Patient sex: M
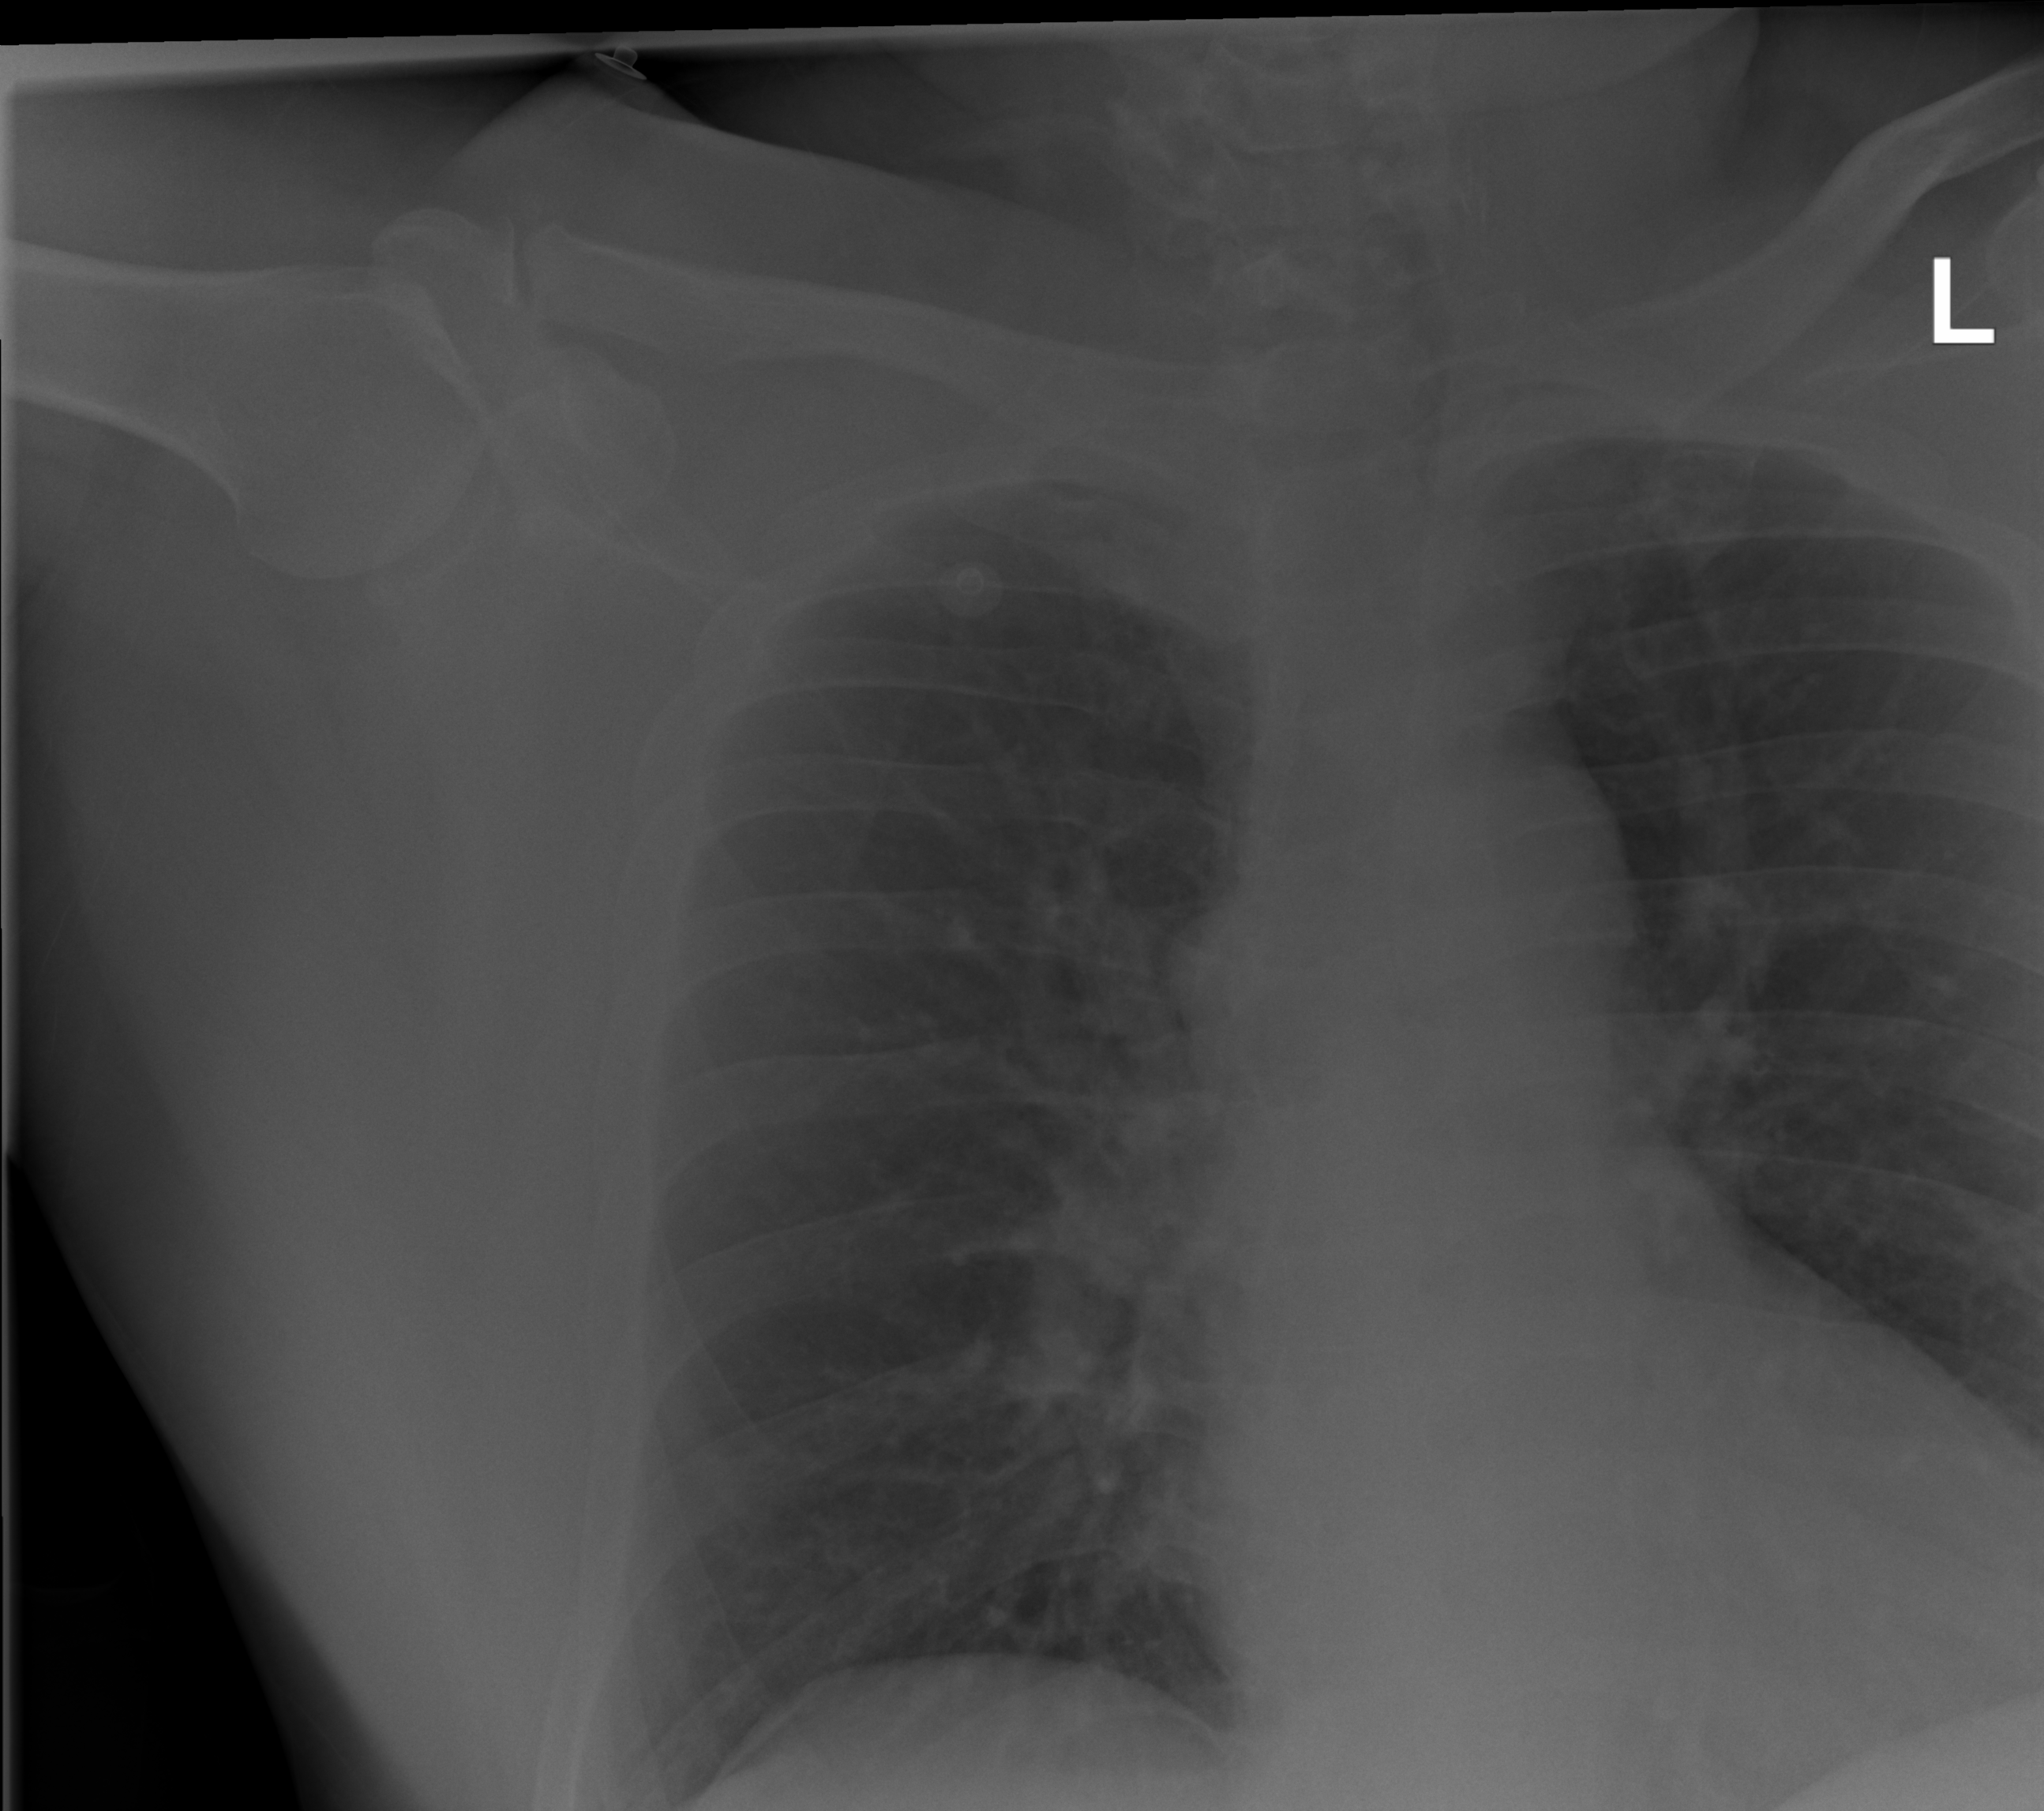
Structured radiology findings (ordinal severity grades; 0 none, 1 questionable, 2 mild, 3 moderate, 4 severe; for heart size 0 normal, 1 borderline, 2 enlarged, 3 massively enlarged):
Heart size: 0
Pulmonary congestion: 0
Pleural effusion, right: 0
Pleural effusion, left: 2
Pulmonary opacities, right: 0
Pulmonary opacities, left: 0
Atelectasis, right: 2
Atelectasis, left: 0